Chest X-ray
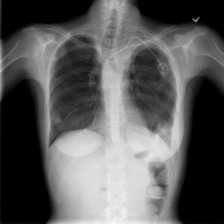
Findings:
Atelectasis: negative
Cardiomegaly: negative
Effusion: negative
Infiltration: negative
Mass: negative
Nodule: negative
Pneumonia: negative
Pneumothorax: negative
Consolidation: negative
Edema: negative
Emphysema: negative
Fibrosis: negative
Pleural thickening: negative
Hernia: negative